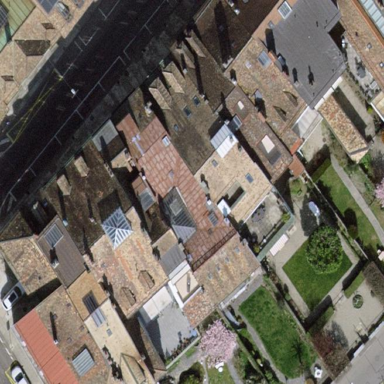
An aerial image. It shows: Building with gabled roof covered in roof tiles. The roof orientation is across the building.